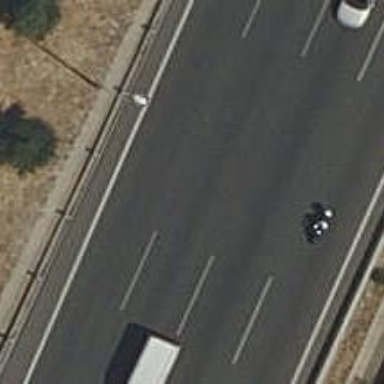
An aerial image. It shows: Asphalt motorway.